Question: I'm using Jenkins with the Git Plugin. Facts:
- 'develop''rc'- 'develop''635d361d2005f74dd55f274bf409d43d6413d9b0'- 'develop''rc'- 'x.html'- 'develop''rc'
In the project via the git plugin, I've added an additional behavior "Merge before build" and I can set the strategy to be "recursive".

This configuration generates a merge that looks like this when run:
'''
git checkout -f origin/rc
git merge -s recursive 635d361d2005f74dd55f274bf409d43d6413d9b0
'''
However, I can't seem to specify the any strategy options, so this just generates a conflict.
Specifically I'm trying to do a merge accept theirs on conflict like below:
'''
git checkout -f origin/rc
git merge -s recursive --strategy-option theirs 635d361d2005f74dd55f274bf409d43d6413d9b0
'''
Can this be achieved with the plugin?
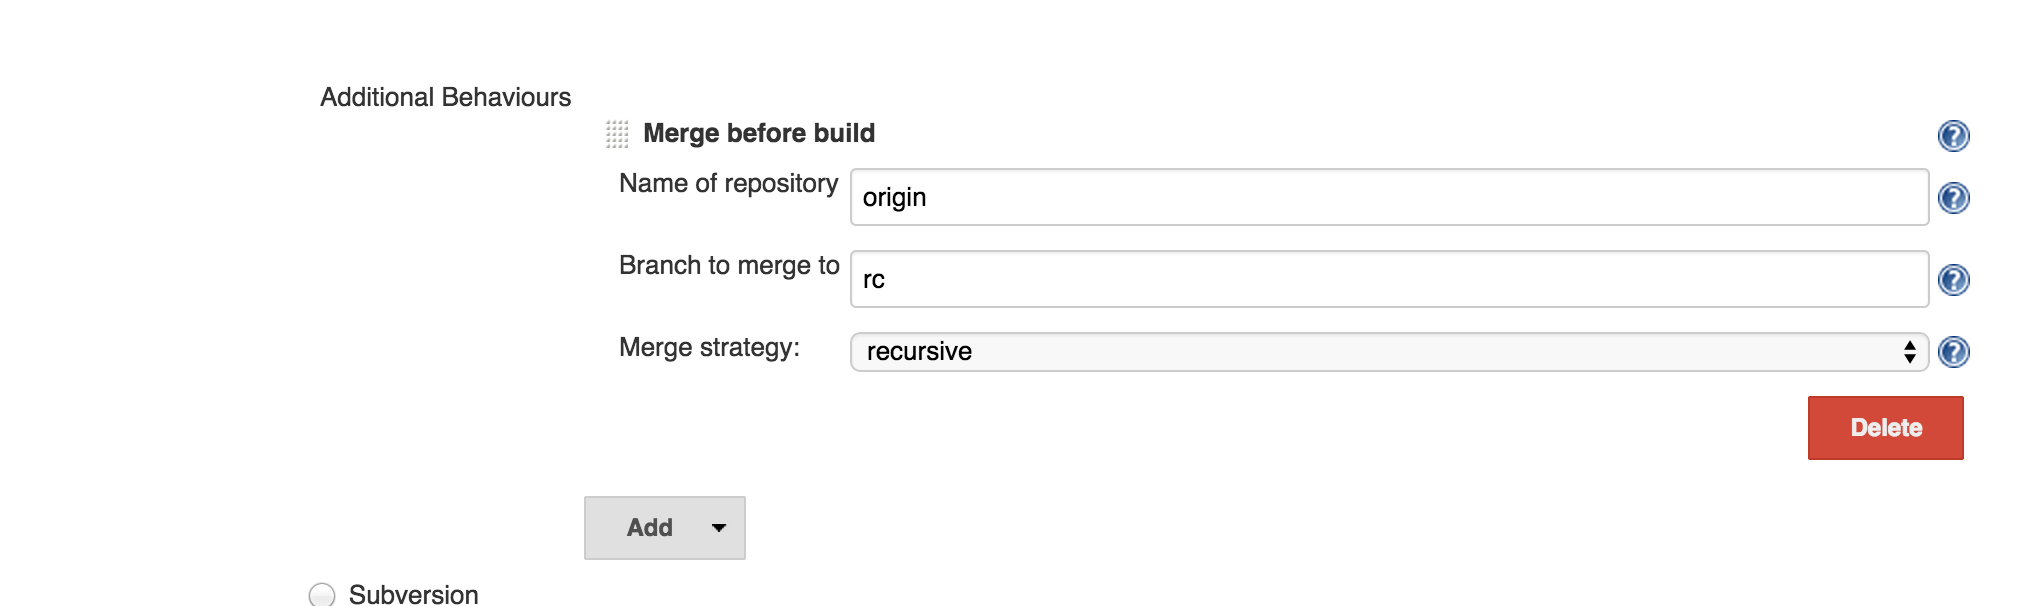
Answer: I don't believe it is possible to set a merge-strategy option using the Jenkins Git plugin. What I did as a workaround was to delete the additional behavior "Merge before build". Then on the "Build" phase add a build step "Execute shell" and call the commands you were trying to execute.